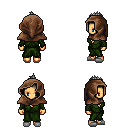
a pixel art fantasy rpg character, female body template, human, tanned skin, green robe, teal pants, gray mohawk hairstyle, cloth hood, white slippers, four views (front, back, left, right), 2x2 character sprite sheet, small pixel art, hard edges, no anti-aliasing